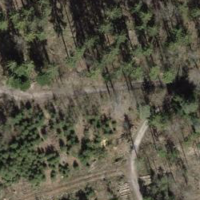
EUNIS habitat code: 41
Species observed at this site:
Pholidoptera griseoaptera